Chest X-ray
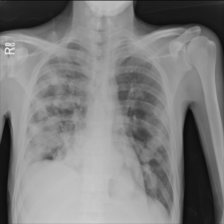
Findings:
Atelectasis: negative
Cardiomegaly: negative
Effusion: negative
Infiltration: negative
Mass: negative
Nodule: negative
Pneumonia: negative
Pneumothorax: negative
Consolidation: negative
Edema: negative
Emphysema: negative
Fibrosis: negative
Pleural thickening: negative
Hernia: negative